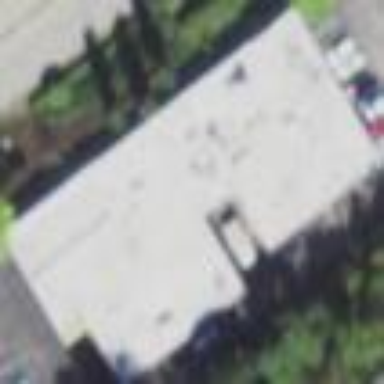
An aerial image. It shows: Office building.